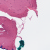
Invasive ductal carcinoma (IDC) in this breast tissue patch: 0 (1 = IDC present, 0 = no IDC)